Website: lowes
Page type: billing-address
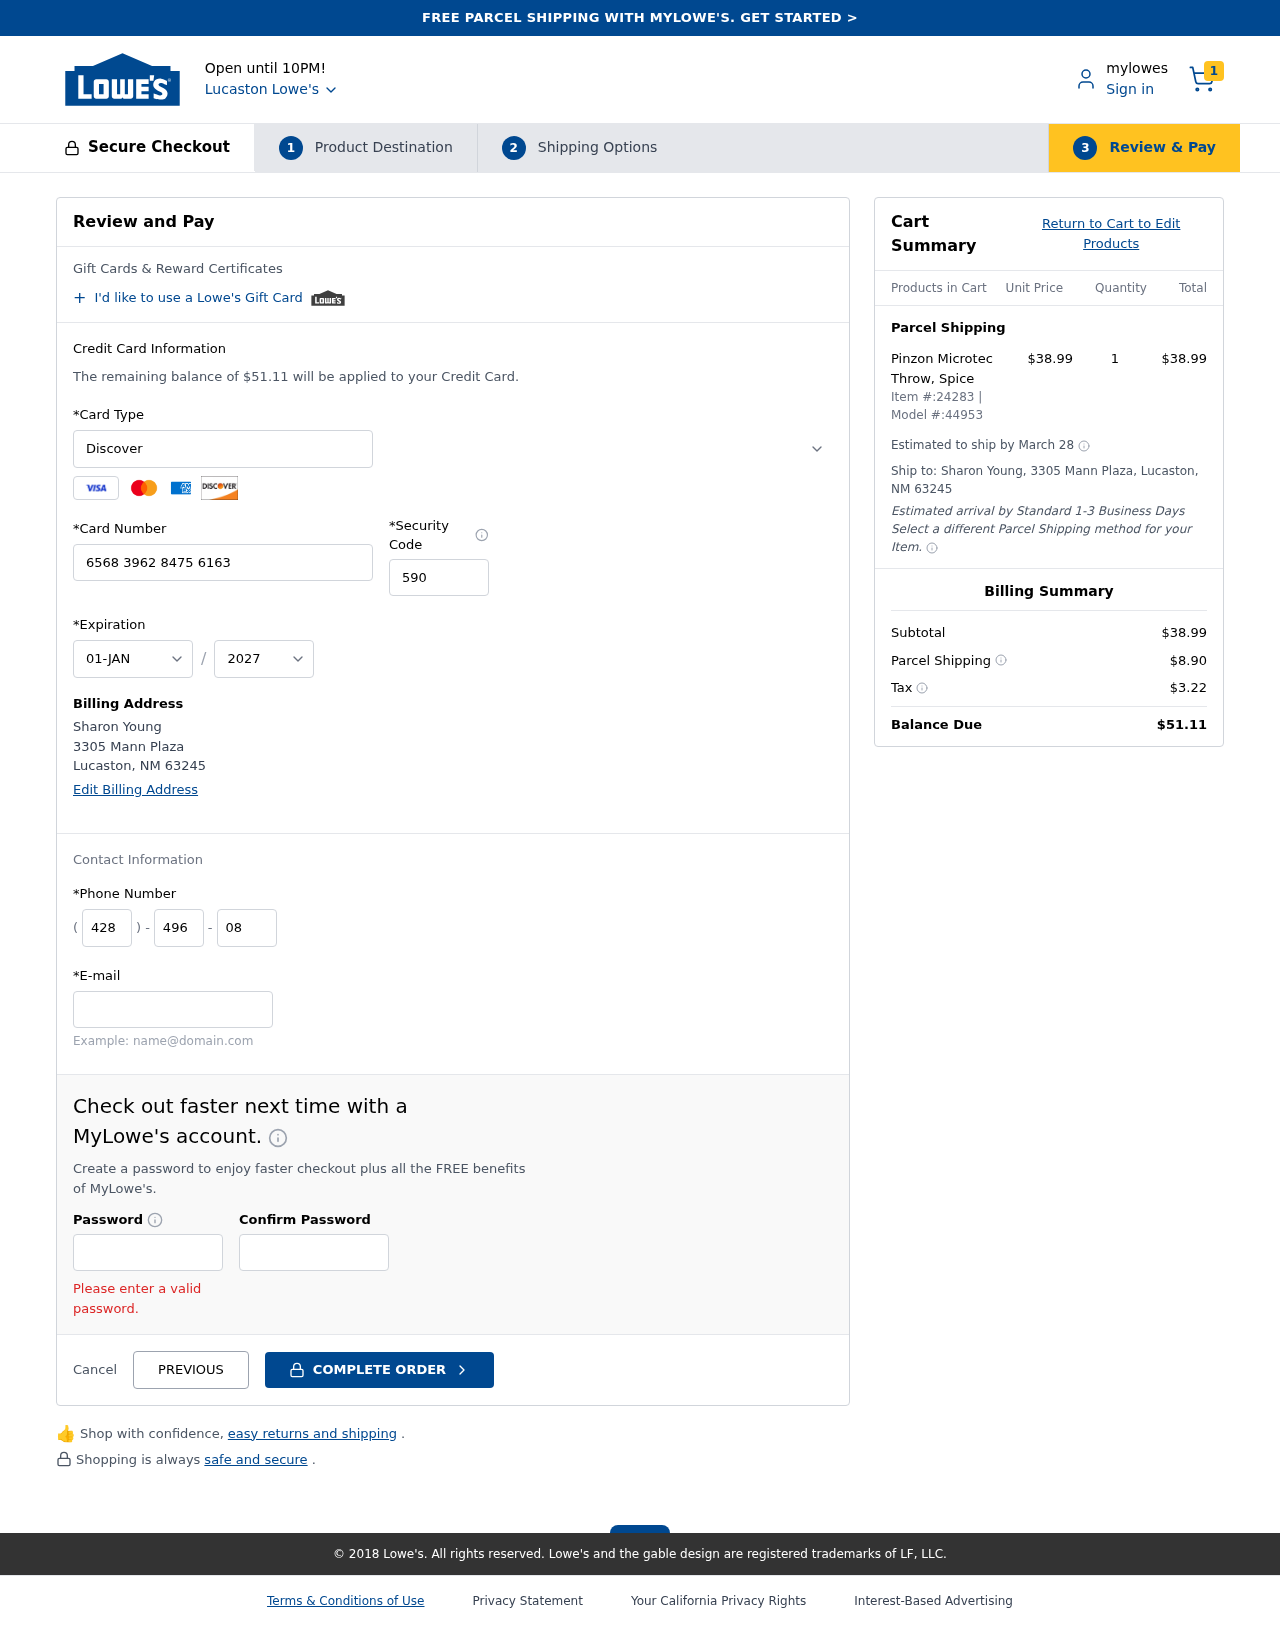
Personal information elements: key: PII_CARD_CVV
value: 590
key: PII_CARD_EXPIRY_MONTH
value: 01
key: PII_CARD_EXPIRY_YEAR
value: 27
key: PII_CARD_NUMBER
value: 6568 3962 8475 6163
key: PII_CARD_TYPE
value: Discover
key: PII_CITY
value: Lucaston
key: PII_CITY_STATE_ZIP
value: Lucaston, NM 63245
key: PII_EMAIL
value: sharon_young@gmail.com
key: PII_FULLNAME
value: Sharon Young
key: PII_PHONE_AREA
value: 428
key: PII_PHONE_PREFIX
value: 496
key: PII_PHONE_SUFFIX
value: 0876
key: PII_STREET
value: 3305 Mann Plaza
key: PII_FULLNAME2
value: Sharon Young
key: PII_STATE_ABBR
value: NM
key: PII_POSTCODE
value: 63245
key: PII_POSTCODE_FULL
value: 63245
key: PII_CITY_STATE
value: Lucaston, NM
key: PII_POSTCODE_NUMERIC
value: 63245
Product elements: key: PRODUCT1_NAME
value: Pinzon Microtec Throw, Spice
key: PRODUCT1_PRICE
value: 38.99
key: PRODUCT1_QUANTITY
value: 1
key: PRODUCT_ITEM_NUMBER
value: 24283
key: PRODUCT_MODEL_NUMBER
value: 44953
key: PRODUCT1_LINE_TOTAL
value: $38.99
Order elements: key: ORDER_NUM_ITEMS
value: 1
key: ORDER_TOTAL
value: $51.11
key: ORDER_SHIPPING_DATE
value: March 28
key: ORDER_SUBTOTAL
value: $38.99
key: ORDER_SHIPPING_COST
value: $8.90
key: ORDER_TAX
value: $3.22